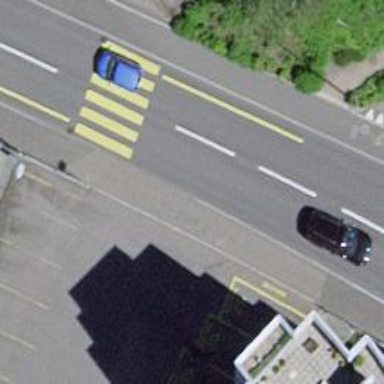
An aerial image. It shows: Unmarked road crossing.